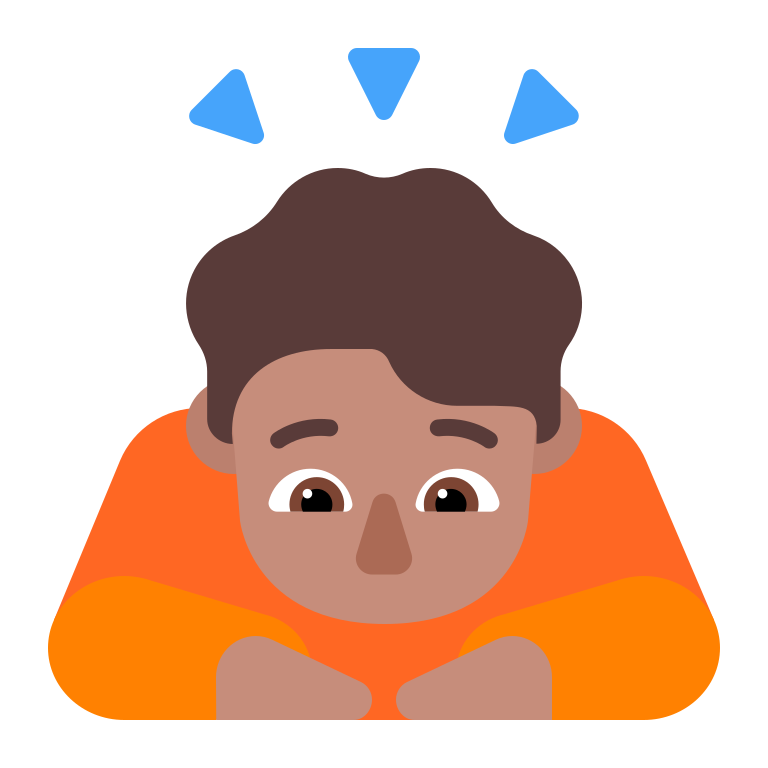
person bowing flat